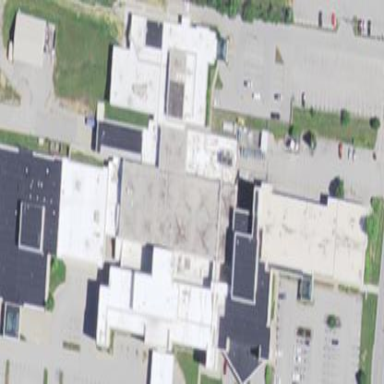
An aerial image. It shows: Hospital building.